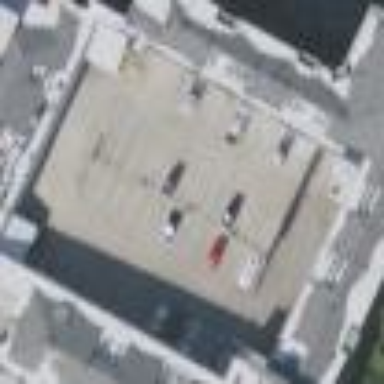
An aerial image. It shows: Multi-storey concrete parking area.